Field crop: maize
Growth stage: 1
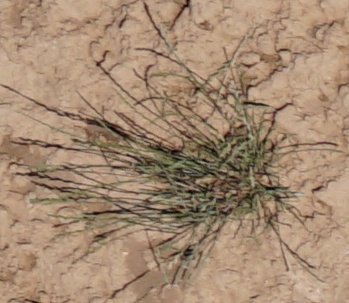
Species: lolium